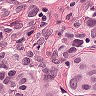
Metastatic tissue present: yes